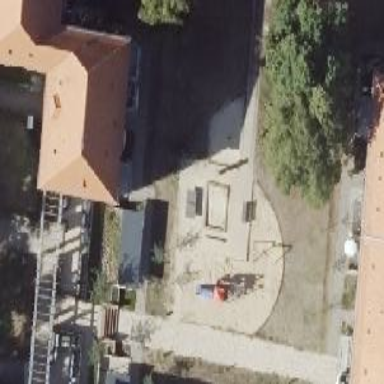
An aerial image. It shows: Playground area for leisure activities on the land.